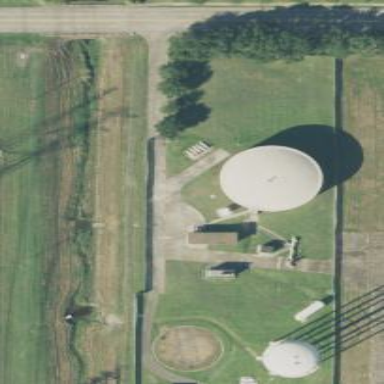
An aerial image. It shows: Man-made water works facility.